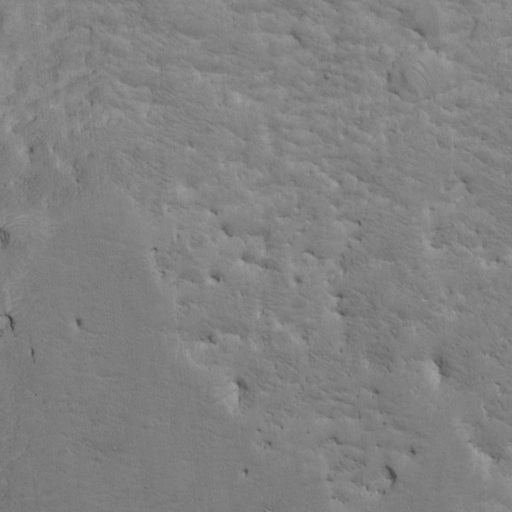
Classes present: Background